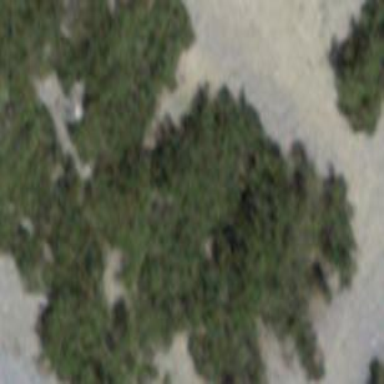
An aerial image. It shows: Patch of scrub vegetation.